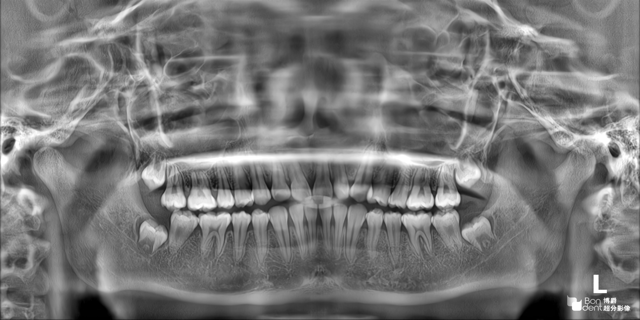
adult